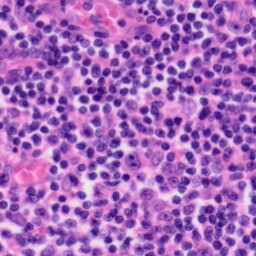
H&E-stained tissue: Tonsil